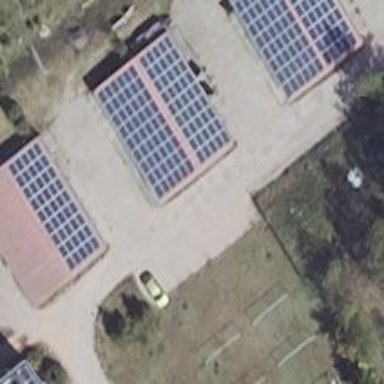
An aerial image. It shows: Solar photovoltaic panel generator producing electricity in small installation.